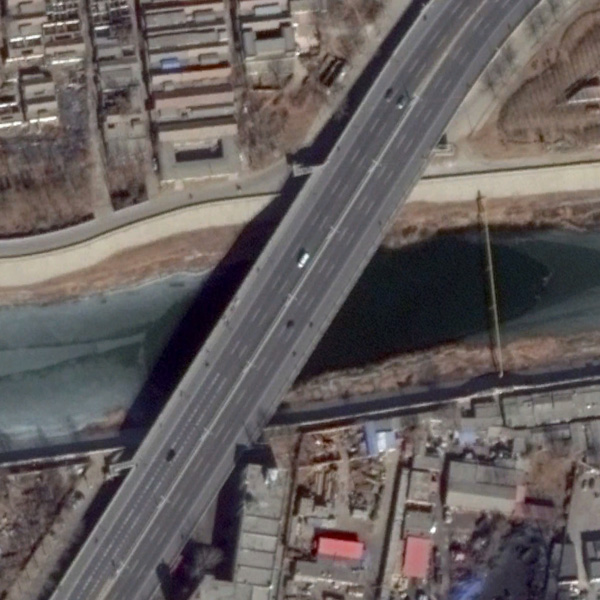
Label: Bridge